Interaction volume radius: 10 \u00c5
Interaction volume height: 20 \u00c5
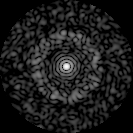
Disorder parameter: 0.8265